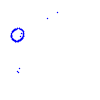
Particle: pion